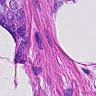
Metastatic tissue present: yes